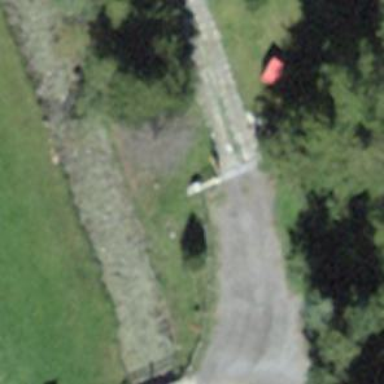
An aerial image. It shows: Gate.